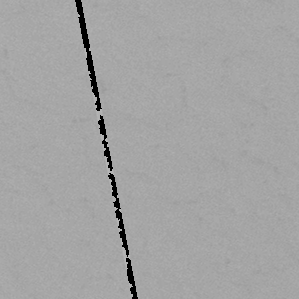
Label: frost